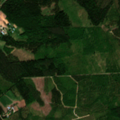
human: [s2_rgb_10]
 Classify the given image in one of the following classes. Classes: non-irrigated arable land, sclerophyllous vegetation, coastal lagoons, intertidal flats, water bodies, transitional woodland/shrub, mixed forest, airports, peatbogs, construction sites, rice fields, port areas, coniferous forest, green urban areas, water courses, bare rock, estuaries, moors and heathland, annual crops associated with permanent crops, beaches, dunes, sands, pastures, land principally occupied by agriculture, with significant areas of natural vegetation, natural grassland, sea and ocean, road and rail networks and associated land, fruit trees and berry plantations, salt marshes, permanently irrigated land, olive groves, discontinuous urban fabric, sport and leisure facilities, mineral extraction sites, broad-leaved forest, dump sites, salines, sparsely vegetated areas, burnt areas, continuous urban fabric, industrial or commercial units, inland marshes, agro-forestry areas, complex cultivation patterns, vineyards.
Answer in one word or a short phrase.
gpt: coniferous forest, mixed forest, transitional woodland/shrub